Breast ultrasound image
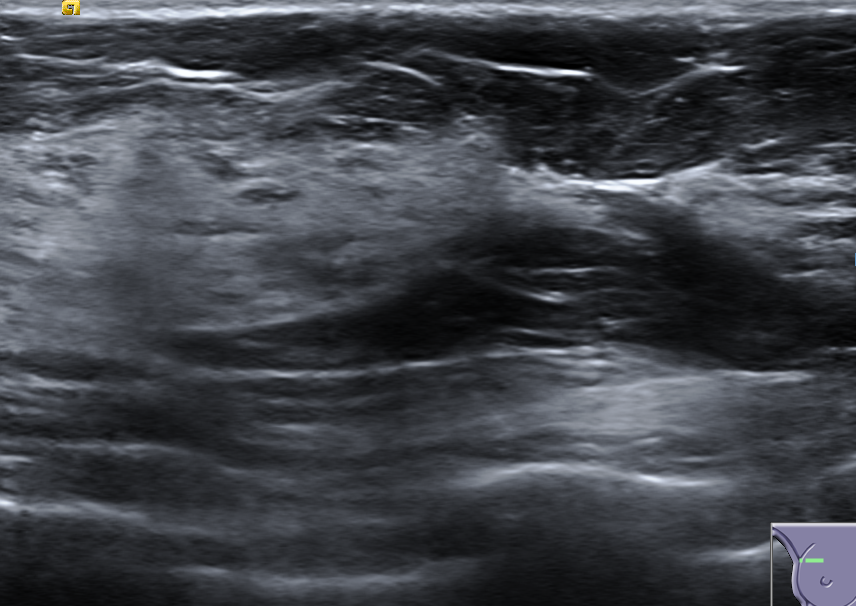
Diagnosis: normal